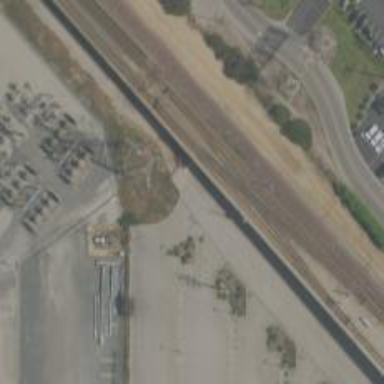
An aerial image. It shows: Bridge for light rail railway electrified with contact line.